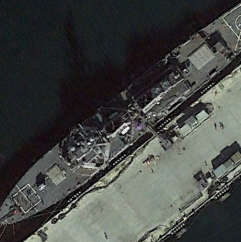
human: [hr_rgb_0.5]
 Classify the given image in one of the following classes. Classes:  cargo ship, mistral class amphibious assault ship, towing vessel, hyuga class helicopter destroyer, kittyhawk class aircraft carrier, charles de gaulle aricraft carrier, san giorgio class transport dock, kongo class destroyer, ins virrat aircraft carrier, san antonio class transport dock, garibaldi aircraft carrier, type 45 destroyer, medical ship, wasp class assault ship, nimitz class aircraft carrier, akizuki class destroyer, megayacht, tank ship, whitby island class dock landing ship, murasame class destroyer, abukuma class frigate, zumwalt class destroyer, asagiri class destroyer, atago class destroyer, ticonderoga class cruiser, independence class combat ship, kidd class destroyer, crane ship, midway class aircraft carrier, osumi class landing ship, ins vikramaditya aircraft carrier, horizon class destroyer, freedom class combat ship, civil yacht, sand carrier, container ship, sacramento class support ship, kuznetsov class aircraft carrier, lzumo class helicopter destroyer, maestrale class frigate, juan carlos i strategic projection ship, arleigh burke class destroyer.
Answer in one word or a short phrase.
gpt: Arleigh Burke class destroyer